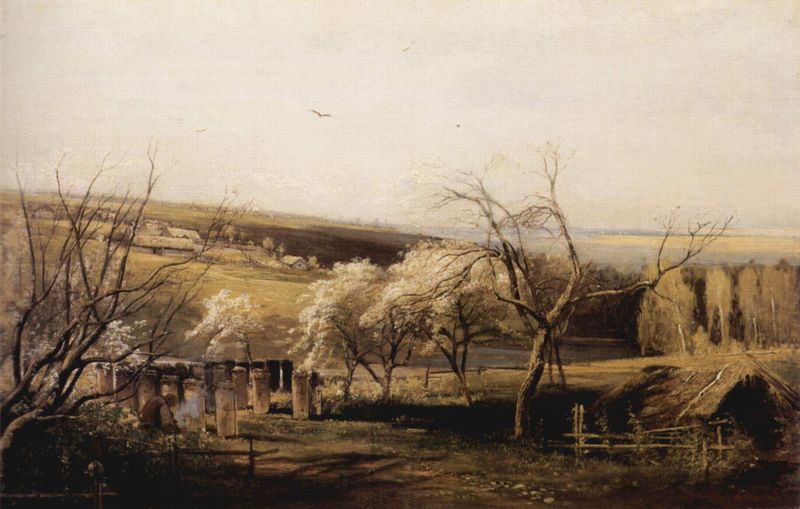
Titel: Frühling, Dorfansicht
Künstler: Alexej Kondratjewitsch Sawrassow
Standort: Moskva
Institution: Tretjakow-Galerie
Schlagwörter: adler, baum, blau, dunkel, gemälde, himmel, laub, mann, meer, schatten, vogel, wasser, weiß, wolken, aquarell, bäume, fluss, gelb, grün, landschaft, see, ufer, äste, blumen, braun, frankreich, grau, hell, holz, licht, pfeiler, schwarz, strasse, stroh, säulen, blüte, blüten, dach, gras, haus, rasen, weg, wiese, wolke, zaun, steine, holland, niederlande, öl, ast, bach, birken, ebene, feld, felder, horizont, häuser, hügel, natur, vögel, weide, weite, wind, brücke, gatter, hütte, pfad, rauch, sonne, wiesen, land, england, wald, stock, deutschland, sommer, düster, berge, düne, dürre, dorf, dächer, allee, kahl, herbst, hütten, zäune, romantik, steg, stämme, melancholie, stimmung, bienen, frühling, bucht, pfosten, blühen, blühend, ruine, dürr, strohdach, weiden, stöcke, leinwand, sumpf, gräber, obstbäume, kate, obstbaum, schwere, stempen, trist, reet, grabsteine, imker, holzpfosten, strohhütte, zeun, riet, straß, bienenkorb, baumblüten, bienenstöcke, mülltonnen, bienenstock, dfztgfvy, fglg, gbhztk, gfdhjkg, gfvhrf, hgmkj n, holzstempen, imkerei, katezaun, kjfgujrtkg98io,lk, vzjhgb, fork, pfeielr